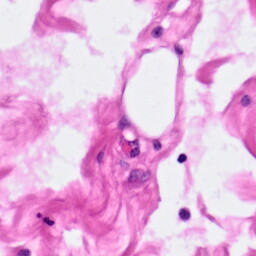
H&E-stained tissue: Pancreatic